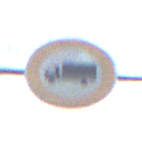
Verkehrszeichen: VerbotFuerKraftfahrzeugeUeberDreiKommaFuenfTonnen
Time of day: Midday
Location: Outdoor (Suburban)
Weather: PartlyCloudy
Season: NotSpecified
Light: Natural